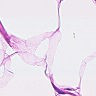
Metastatic tissue present: no